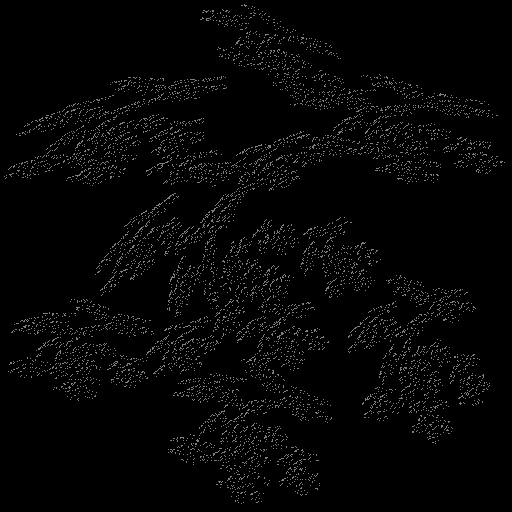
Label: pinetree